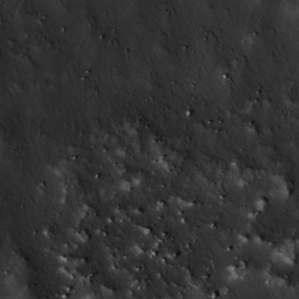
Label: non_frost